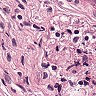
Metastatic tissue present: no